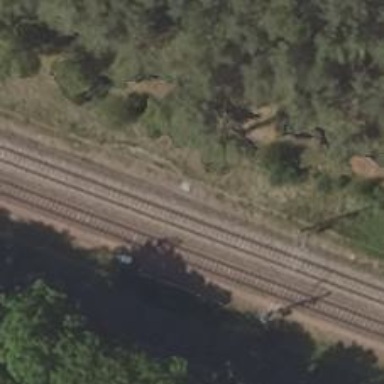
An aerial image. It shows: Railway signal.